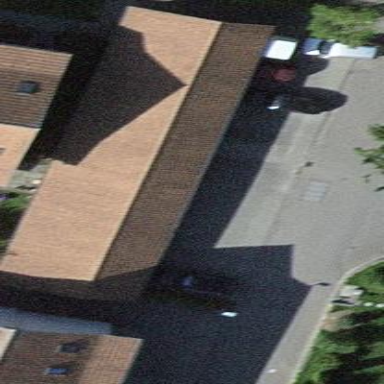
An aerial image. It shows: View of roof of building.